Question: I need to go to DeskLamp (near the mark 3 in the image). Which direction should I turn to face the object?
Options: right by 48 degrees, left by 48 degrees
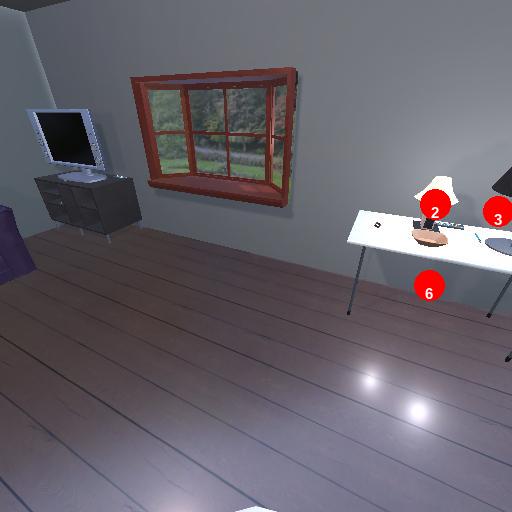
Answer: right by 48 degrees